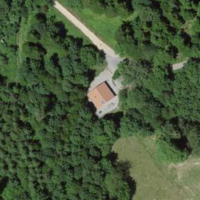
EUNIS habitat code: 55
Species observed at this site:
Vaccinium myrtillus
Impatiens parviflora
Sorbus aucuparia
Lapsana communis